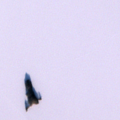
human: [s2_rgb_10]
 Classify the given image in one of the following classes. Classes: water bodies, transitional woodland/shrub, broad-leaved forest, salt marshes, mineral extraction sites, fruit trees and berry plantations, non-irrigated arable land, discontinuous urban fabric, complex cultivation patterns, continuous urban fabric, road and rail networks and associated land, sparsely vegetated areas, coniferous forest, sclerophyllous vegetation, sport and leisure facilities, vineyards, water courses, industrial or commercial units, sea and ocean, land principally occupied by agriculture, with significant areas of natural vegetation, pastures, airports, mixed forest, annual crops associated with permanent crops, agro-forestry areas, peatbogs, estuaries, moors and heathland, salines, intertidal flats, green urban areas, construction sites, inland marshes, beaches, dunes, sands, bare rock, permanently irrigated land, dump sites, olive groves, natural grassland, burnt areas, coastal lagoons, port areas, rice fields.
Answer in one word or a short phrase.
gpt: water bodies